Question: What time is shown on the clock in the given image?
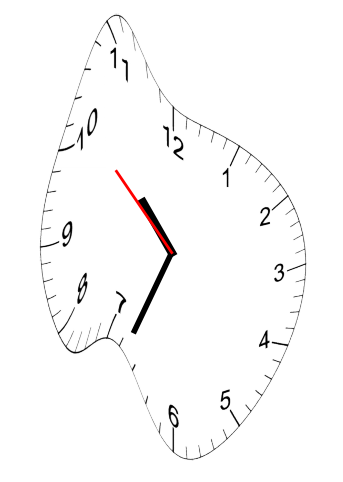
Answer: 10:33:52